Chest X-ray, PA view. Patient: 56 years old, sex M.
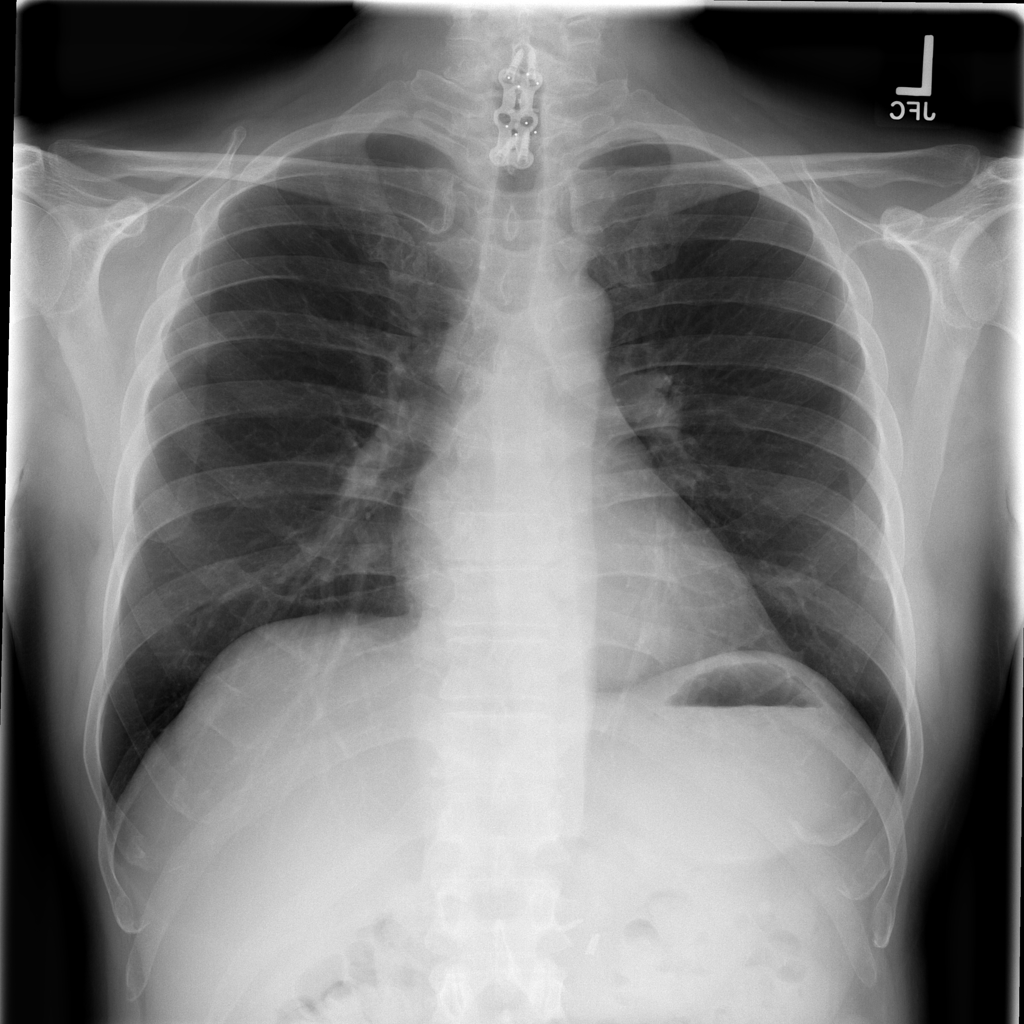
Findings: Infiltration